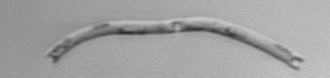
Label: Eucampia_morphytype1